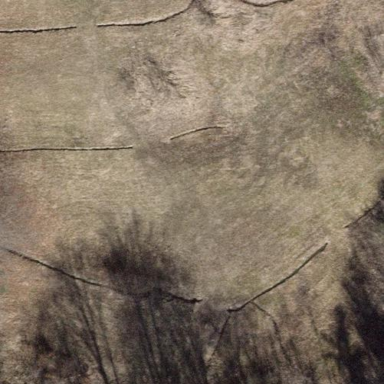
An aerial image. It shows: Area covered with grass.